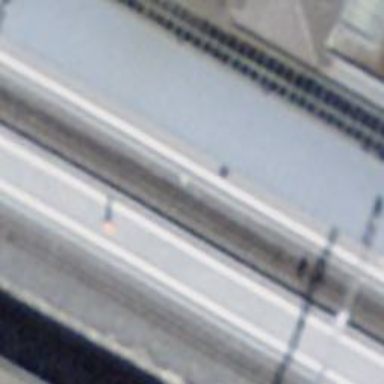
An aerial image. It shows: Narrow gauge railway with electrified contact lines.